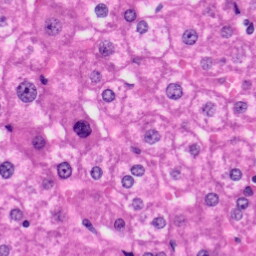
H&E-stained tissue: Liver